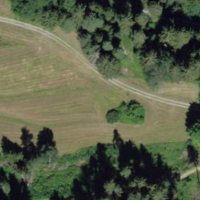
EUNIS habitat code: 43
Species observed at this site:
Petasites albus